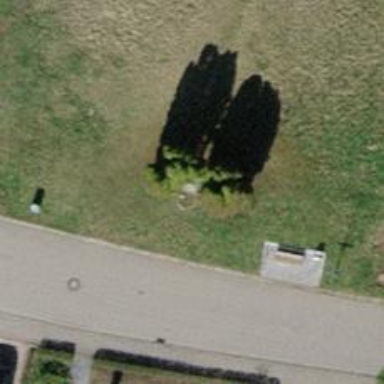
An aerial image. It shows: Historic wayside cross.